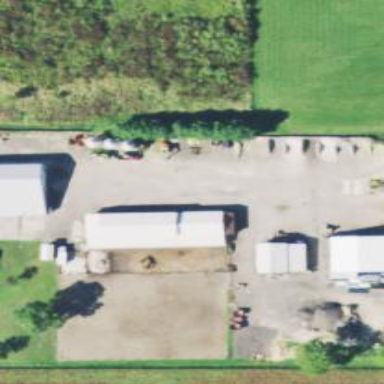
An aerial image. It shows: Farmyard area.